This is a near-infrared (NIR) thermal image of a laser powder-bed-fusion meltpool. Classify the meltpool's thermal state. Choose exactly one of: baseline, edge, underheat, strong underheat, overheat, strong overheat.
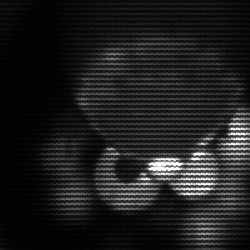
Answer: edge